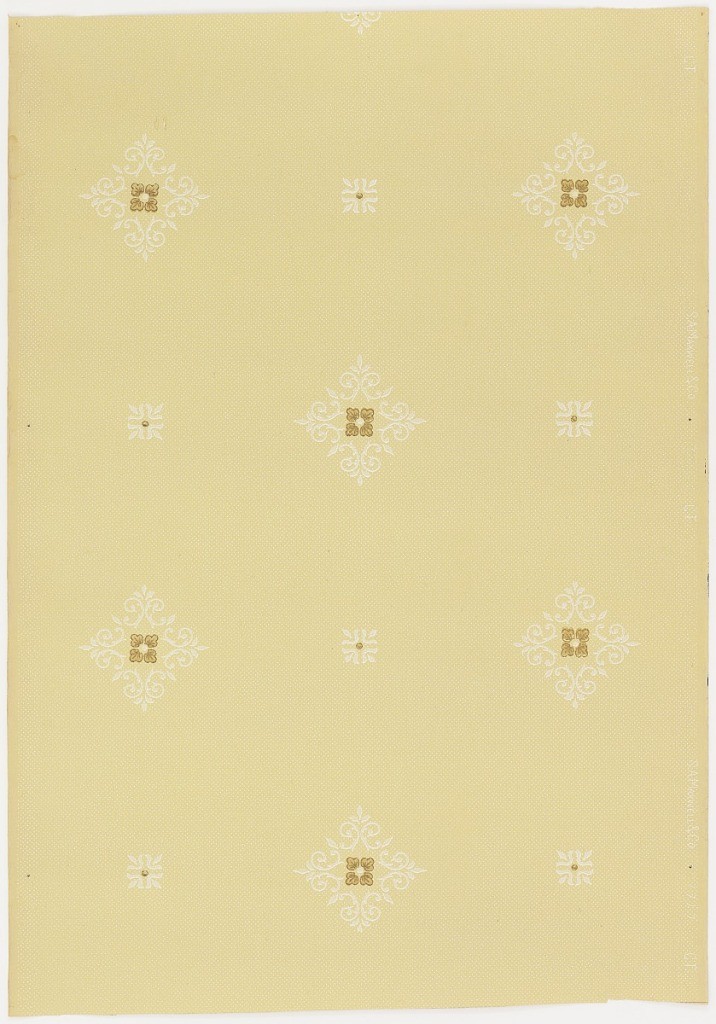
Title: Ceiling paper
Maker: Maxwell & Co., S.A., Chicago, Illinois, USA
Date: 1905–1915
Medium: Machine-printed paper, liquid mica
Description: Larger sqaure lacey shapes containing a dark square center alternate with smaller square shapes containing a dark center. Printed in white and brown on light tan ground.